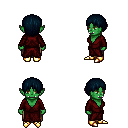
a pixel art fantasy rpg character, female body template, orc, green skin, red robe, robe skirt, raven plain hairstyle, gold boots, four views (front, back, left, right), 2x2 character sprite sheet, small pixel art, hard edges, no anti-aliasing